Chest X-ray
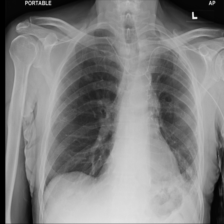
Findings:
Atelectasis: negative
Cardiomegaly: negative
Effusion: negative
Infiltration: negative
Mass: negative
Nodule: negative
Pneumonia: negative
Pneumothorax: negative
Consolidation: negative
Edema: negative
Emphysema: negative
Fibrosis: negative
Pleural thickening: negative
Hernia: negative